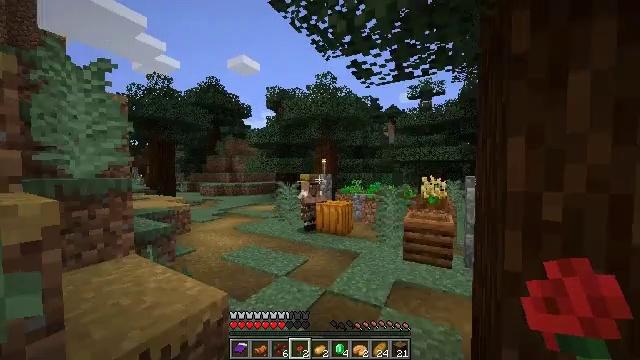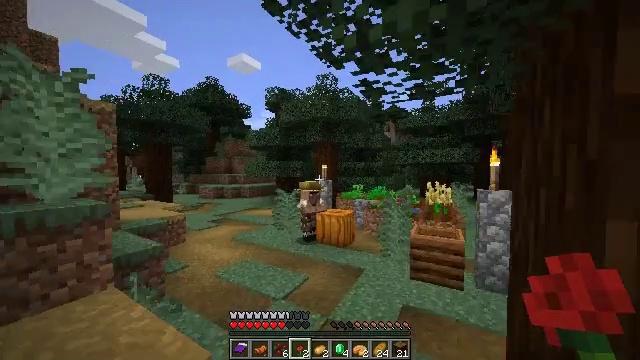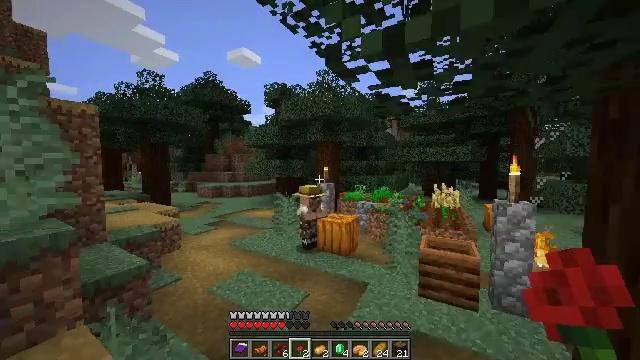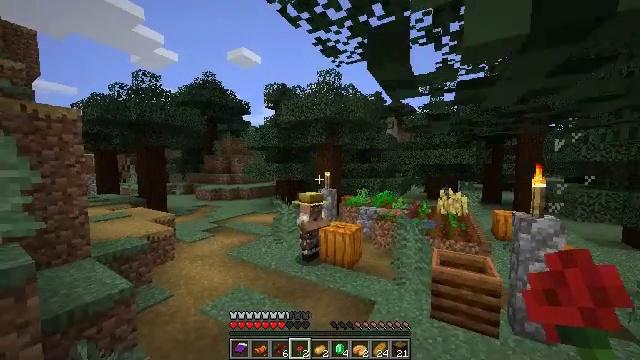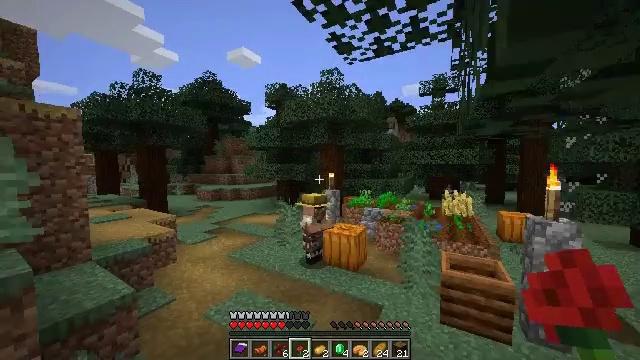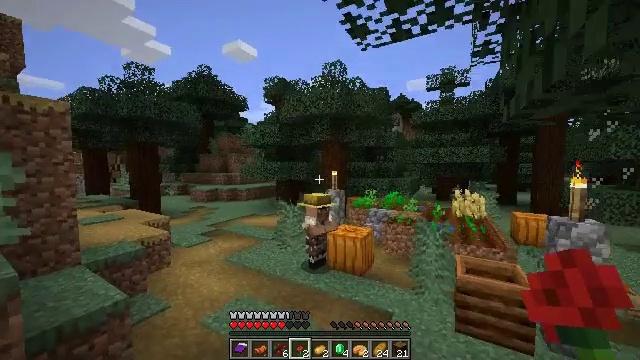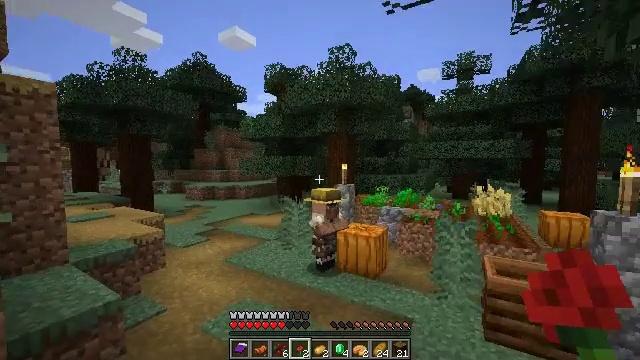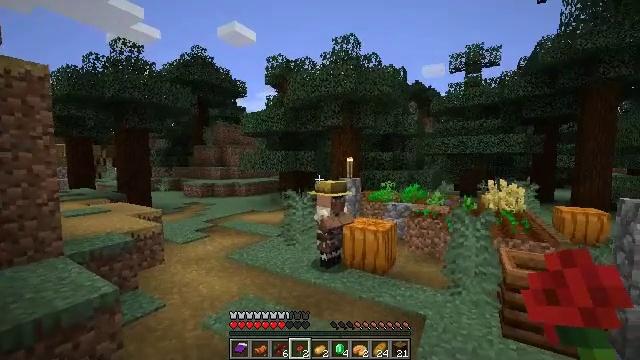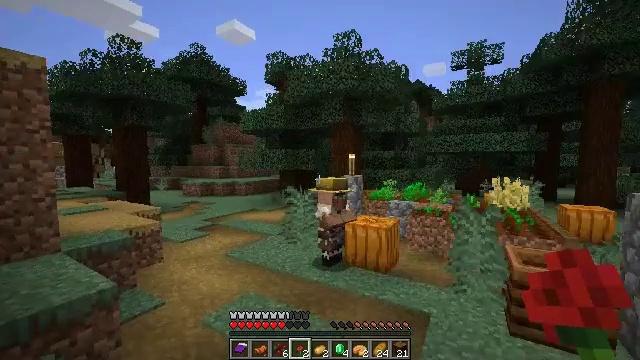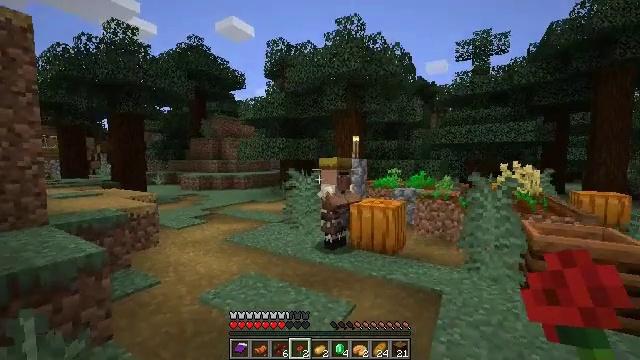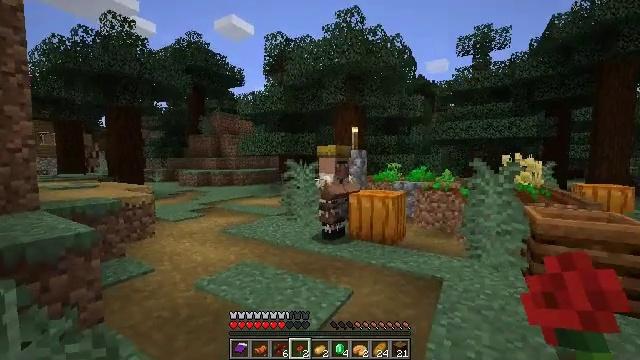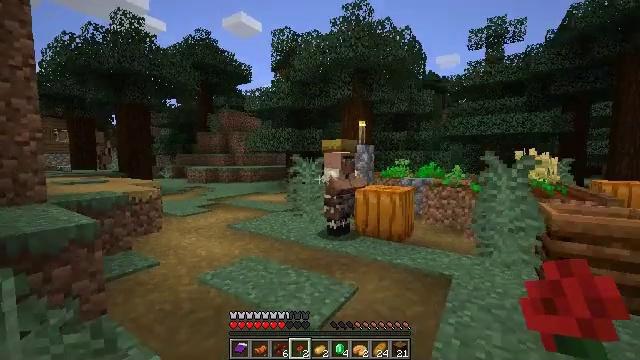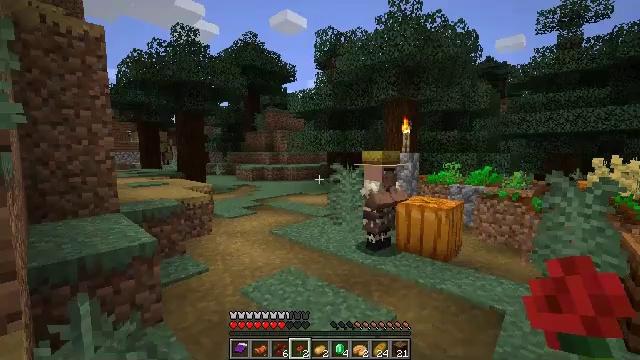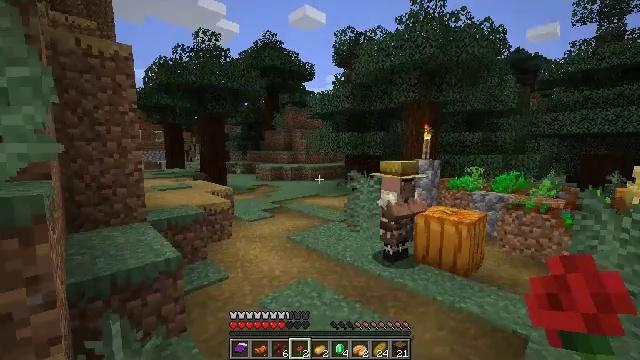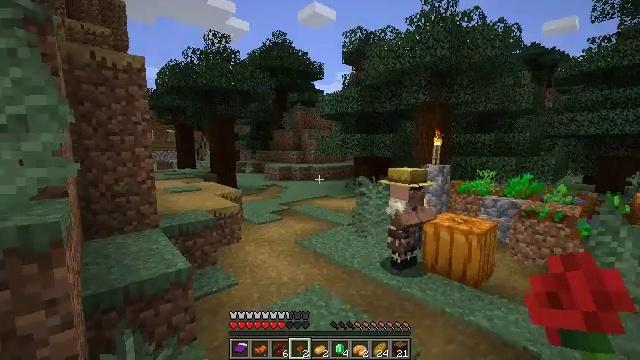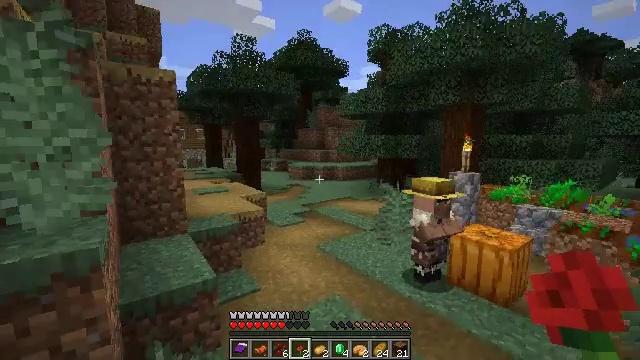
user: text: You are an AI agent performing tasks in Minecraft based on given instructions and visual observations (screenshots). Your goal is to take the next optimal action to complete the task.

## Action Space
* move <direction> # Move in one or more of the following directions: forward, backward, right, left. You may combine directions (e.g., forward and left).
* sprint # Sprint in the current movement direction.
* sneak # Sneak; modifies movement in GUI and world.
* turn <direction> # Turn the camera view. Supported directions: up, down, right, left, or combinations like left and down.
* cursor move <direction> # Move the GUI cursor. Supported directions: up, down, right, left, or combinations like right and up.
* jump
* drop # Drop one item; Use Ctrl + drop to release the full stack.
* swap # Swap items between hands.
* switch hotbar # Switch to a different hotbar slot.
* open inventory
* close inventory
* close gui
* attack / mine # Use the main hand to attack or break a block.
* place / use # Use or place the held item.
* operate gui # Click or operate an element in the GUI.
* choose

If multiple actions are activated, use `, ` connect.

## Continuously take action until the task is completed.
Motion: motion action
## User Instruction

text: craft item air
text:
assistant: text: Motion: move forward, jump
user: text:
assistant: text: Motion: move forward, turn down, jump
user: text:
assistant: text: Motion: move forward, jump
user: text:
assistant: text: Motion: move forward, jump
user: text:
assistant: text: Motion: move forward, jump
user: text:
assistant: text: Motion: move forward
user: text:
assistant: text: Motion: move forward
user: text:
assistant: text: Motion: move forward
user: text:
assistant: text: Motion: move forward
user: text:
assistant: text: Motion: move forward and move left
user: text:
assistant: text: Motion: move forward and move left, turn left
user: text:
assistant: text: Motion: move forward and move left, turn left and down, jump
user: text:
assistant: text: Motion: move forward and move left, turn left, jump
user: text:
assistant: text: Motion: move forward, turn left, jump
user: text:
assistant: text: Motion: move forward, turn left, jump
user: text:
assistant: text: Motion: move forward, turn left
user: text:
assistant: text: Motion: move forward and move right, turn left
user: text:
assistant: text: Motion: move forward and move right, turn left
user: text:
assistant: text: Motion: move right, turn left
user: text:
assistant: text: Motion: move right
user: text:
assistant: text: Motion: move right, turn left
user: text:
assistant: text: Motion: move right, turn left
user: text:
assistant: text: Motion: move right
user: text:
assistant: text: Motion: move right
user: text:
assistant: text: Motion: move forward and move right
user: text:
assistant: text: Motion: move forward and move right
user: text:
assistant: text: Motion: move forward and move right
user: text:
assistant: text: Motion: move right
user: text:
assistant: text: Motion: move forward and move right
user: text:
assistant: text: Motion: move forward and move right